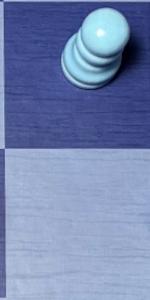
Label: Empty